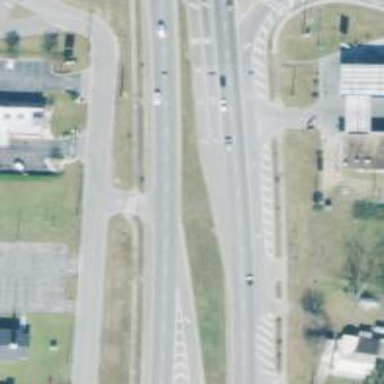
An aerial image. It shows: Trunk link highway.